Brain MRI, modality: hrT2
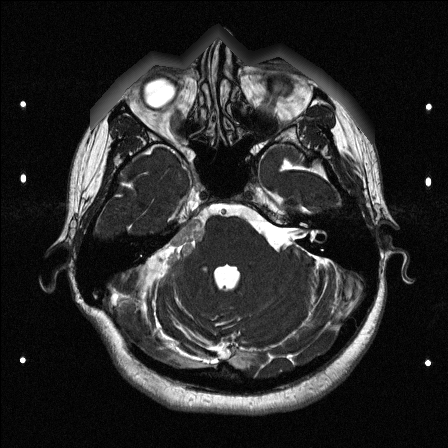